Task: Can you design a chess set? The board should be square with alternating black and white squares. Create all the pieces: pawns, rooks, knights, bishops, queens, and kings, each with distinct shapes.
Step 2261:
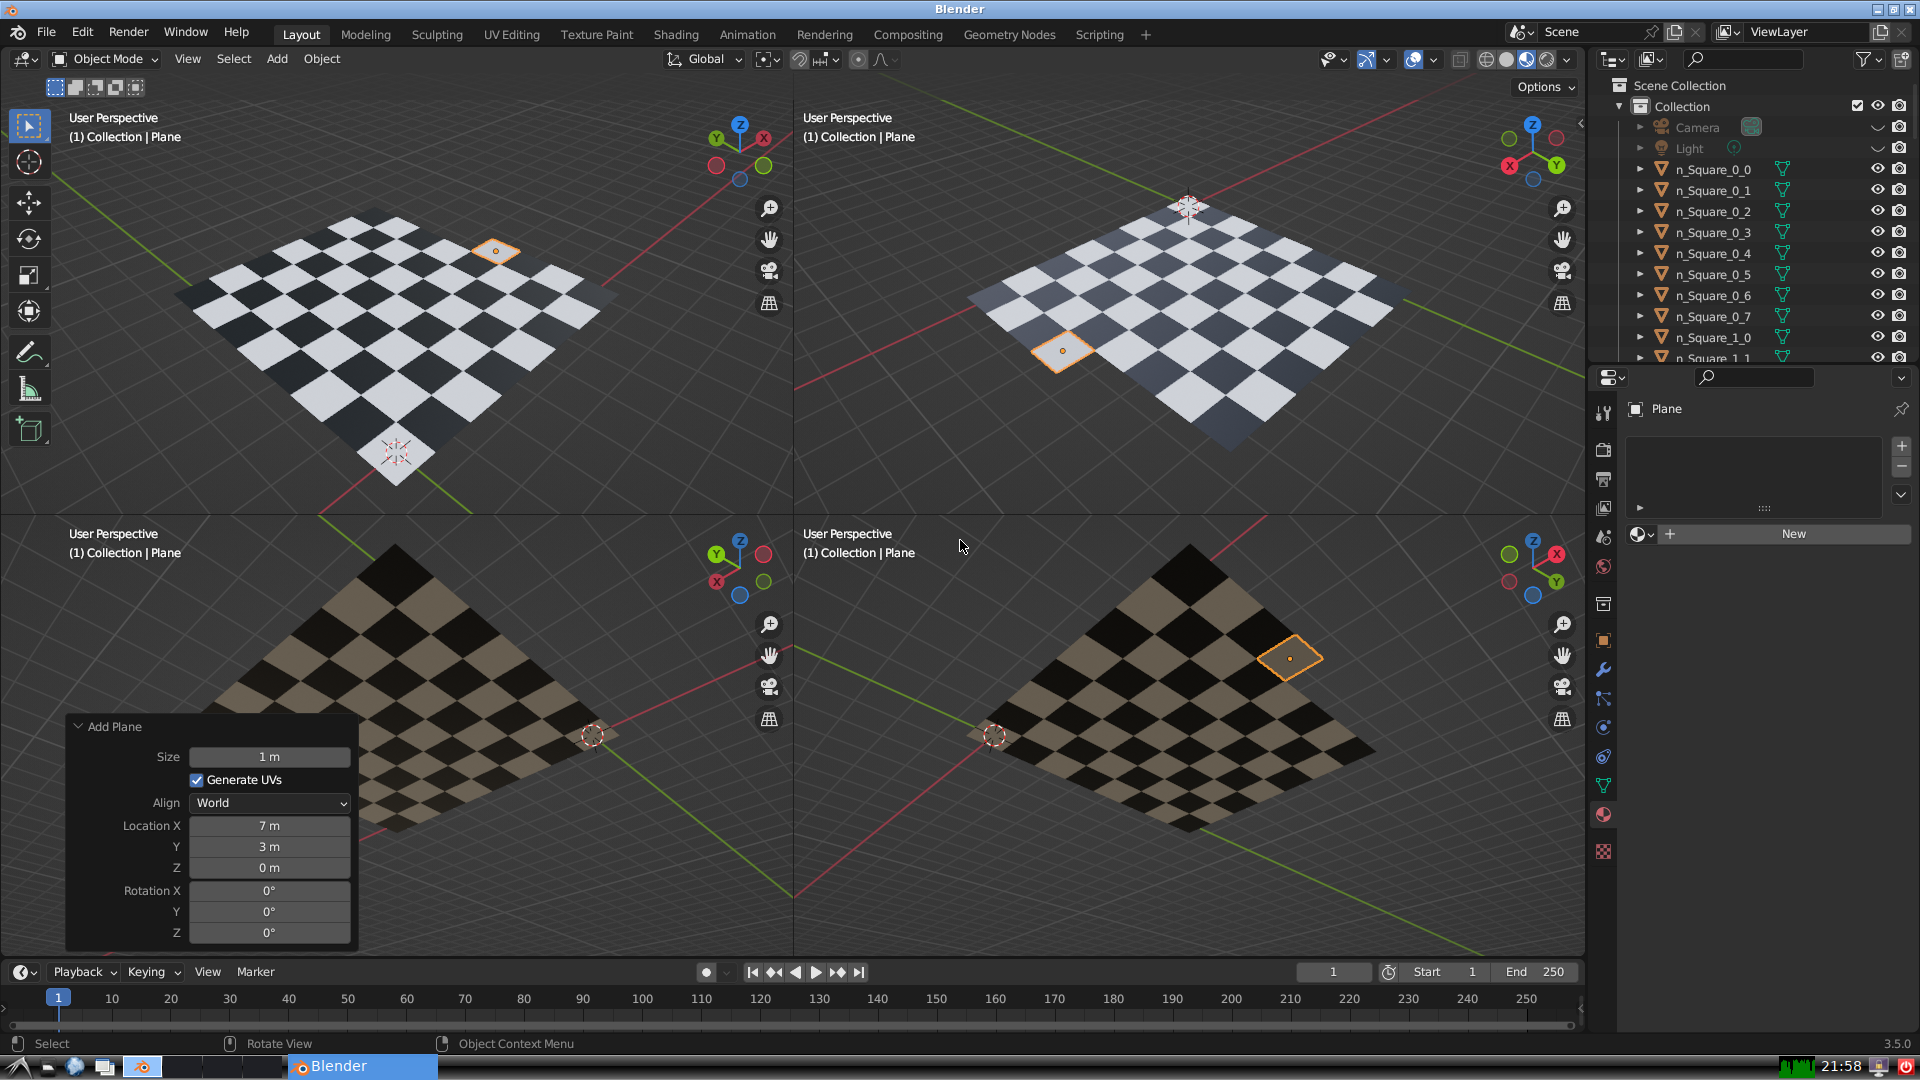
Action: {"mouse_move": [1608, 631]}